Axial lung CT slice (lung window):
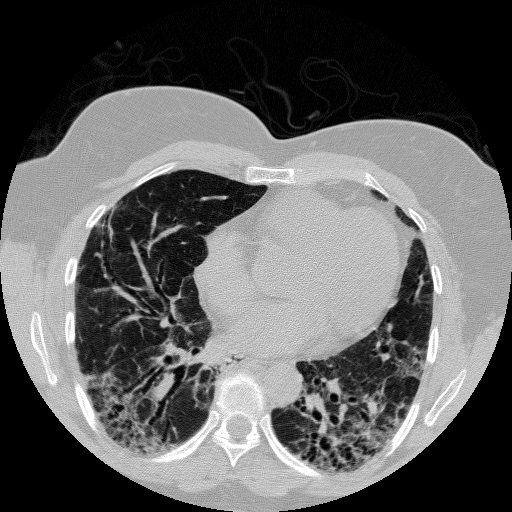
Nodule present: no